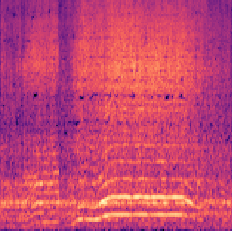
Sound class: Chainsaw